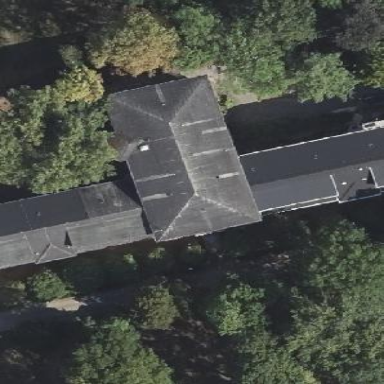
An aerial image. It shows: Hospital building.